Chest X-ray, PA view. Patient: 58 years old, sex M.
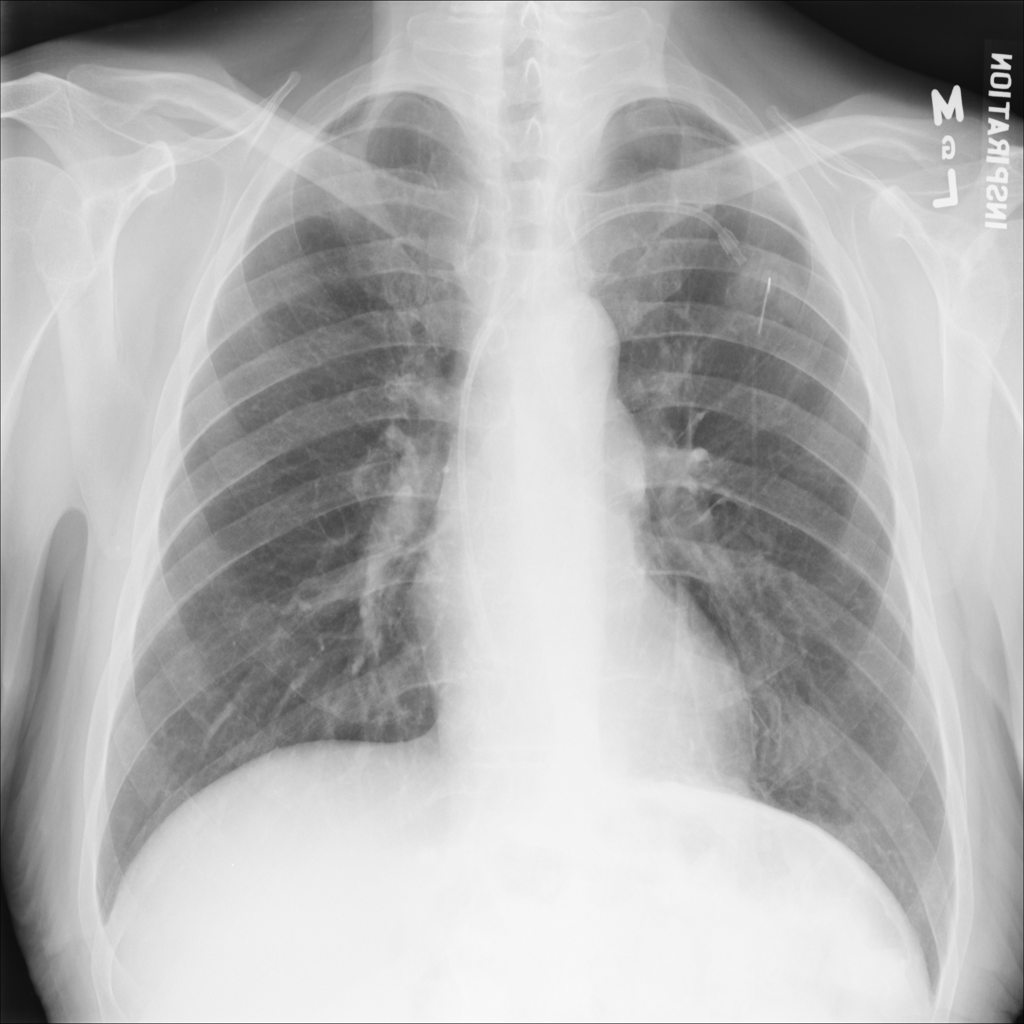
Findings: Consolidation, Pneumothorax